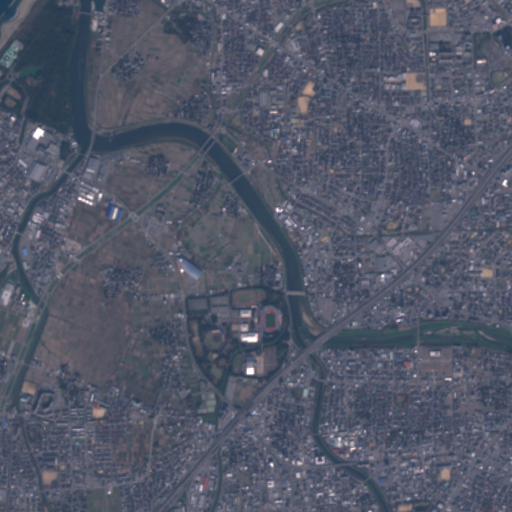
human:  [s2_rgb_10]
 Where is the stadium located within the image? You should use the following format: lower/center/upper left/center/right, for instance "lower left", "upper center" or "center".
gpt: The stadium is located in the center of the image.
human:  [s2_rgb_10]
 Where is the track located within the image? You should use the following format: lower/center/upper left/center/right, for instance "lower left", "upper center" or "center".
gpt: The track is located in the center of the image.
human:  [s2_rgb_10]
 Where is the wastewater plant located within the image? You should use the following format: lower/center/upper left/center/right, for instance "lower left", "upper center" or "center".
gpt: The wastewater plant is located in the center left of the image.
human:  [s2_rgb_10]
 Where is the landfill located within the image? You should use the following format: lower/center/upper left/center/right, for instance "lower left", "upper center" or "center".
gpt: There is no landfill in the image.